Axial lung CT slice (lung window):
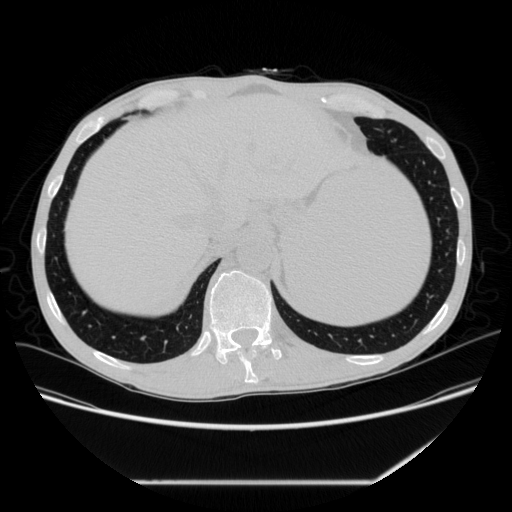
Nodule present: no